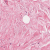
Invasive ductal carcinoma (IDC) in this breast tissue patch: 0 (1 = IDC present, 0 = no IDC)